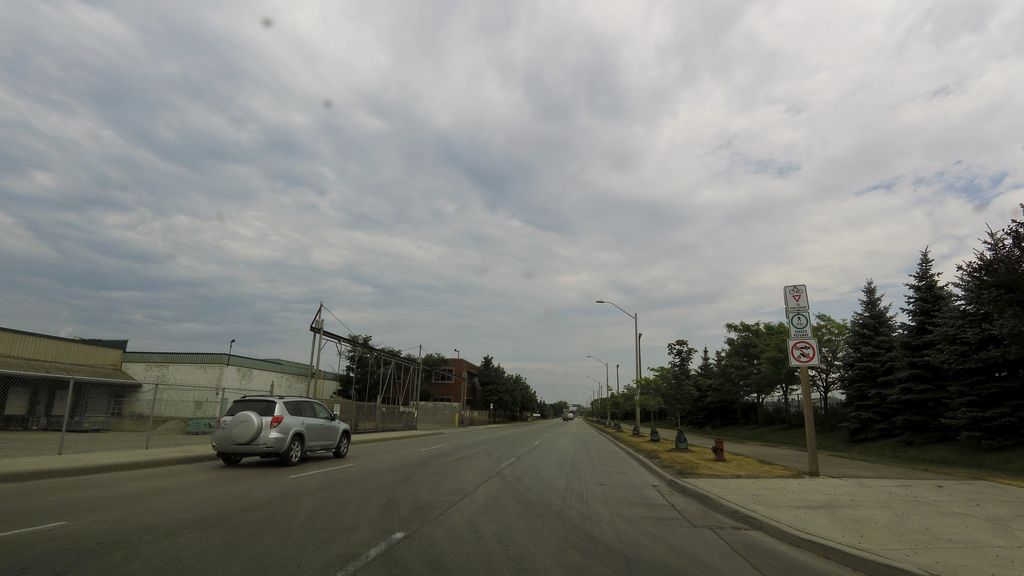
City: hamilton